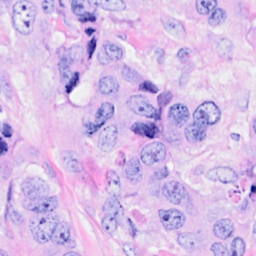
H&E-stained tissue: Breast